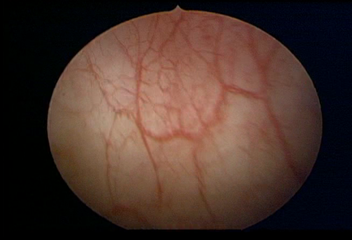
Modality: WLC
Class: Normal mucosa
Bladder cancer association: No